A time-domain waveform of one vibration snapshot from a rolling-element bearing is shown. What is the most likely bearing condition (normal, inner_race, outer_race, ball)?
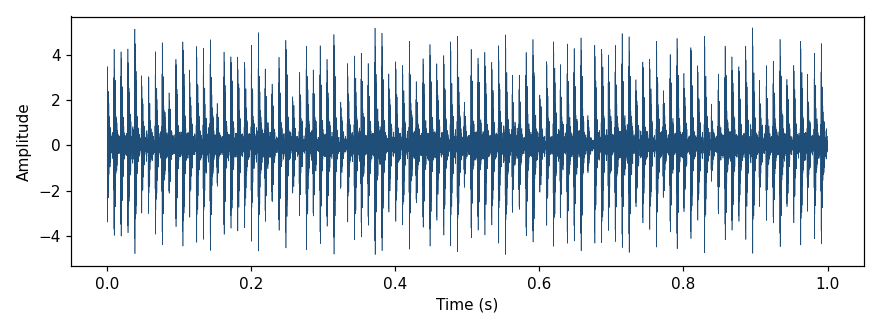
Answer: outer_race